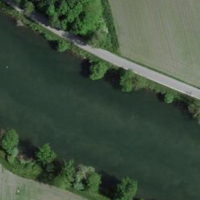
EUNIS habitat code: 15
Species observed at this site:
Coturnix coturnix